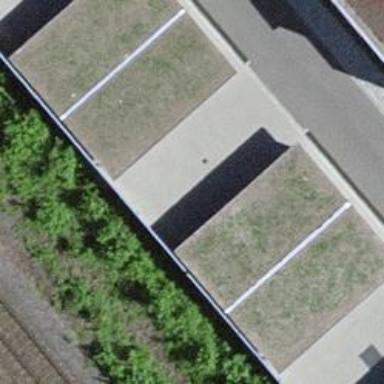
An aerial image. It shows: Carport building.